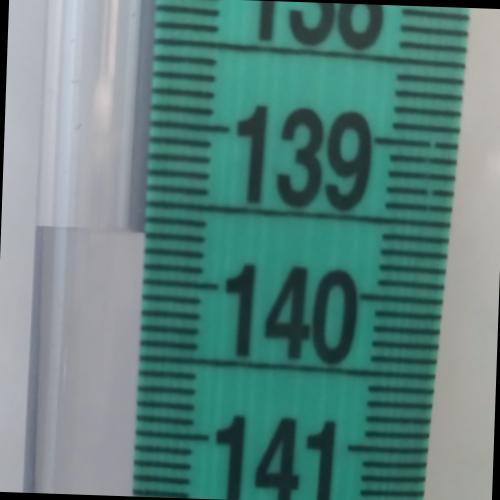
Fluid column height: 139.7 cm